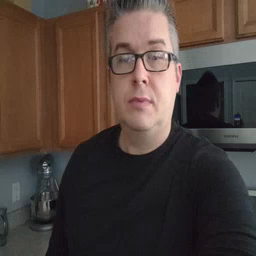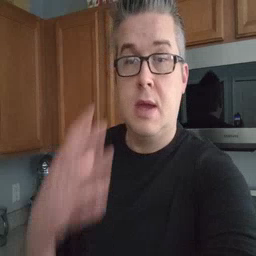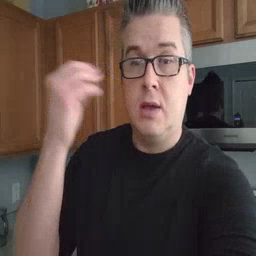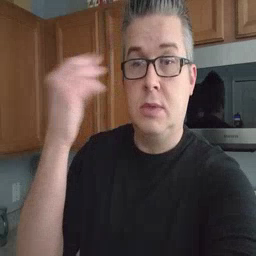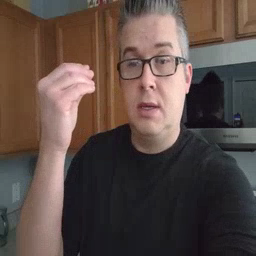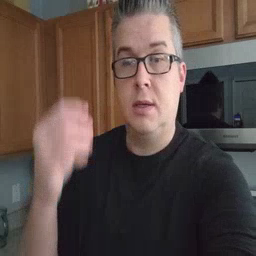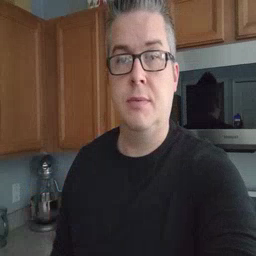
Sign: outside